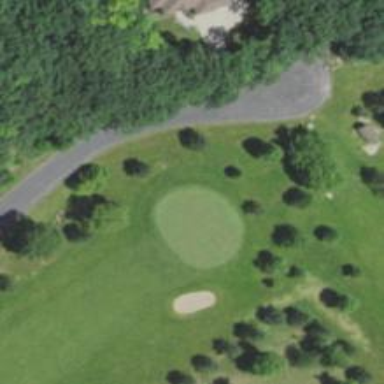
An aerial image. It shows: Golf hole.